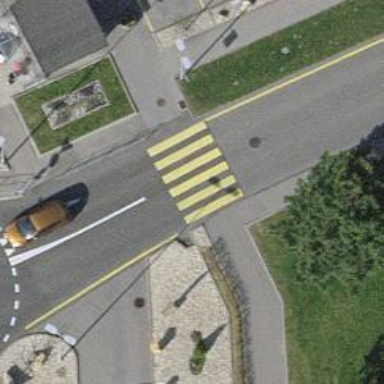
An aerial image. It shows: Uncontrolled zebra crossing on the road.